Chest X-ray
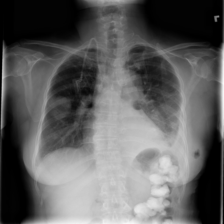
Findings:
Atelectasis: negative
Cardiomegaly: negative
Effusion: positive
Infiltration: negative
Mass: negative
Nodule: positive
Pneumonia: negative
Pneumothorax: positive
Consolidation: negative
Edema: negative
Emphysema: negative
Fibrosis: negative
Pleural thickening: negative
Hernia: negative